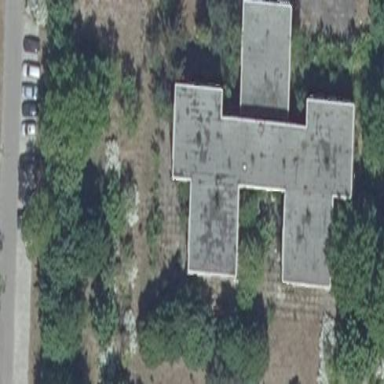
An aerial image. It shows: School.